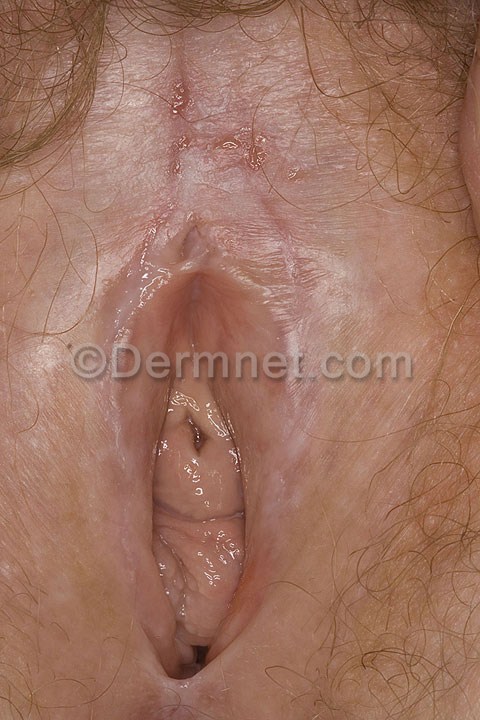
Disease: Psoriasis pictures Lichen Planus and related diseases